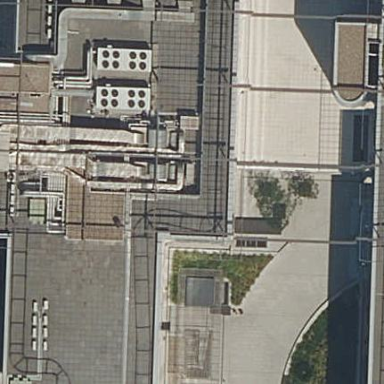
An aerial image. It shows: Office building.